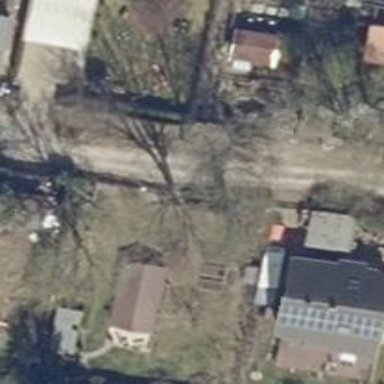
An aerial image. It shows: Residential road with gravel surface.